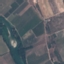
Land use / land cover class: PermanentCrop